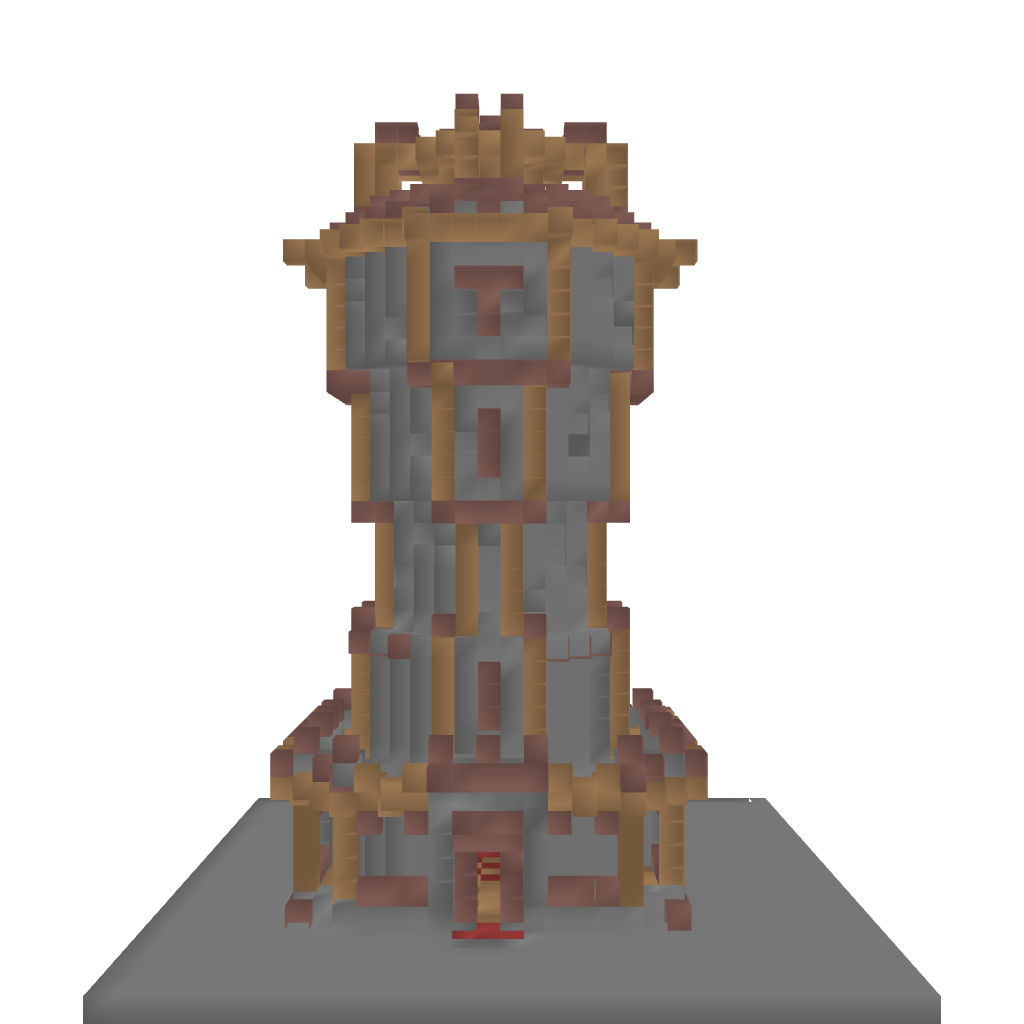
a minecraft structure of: Herobrine's Tower good quality